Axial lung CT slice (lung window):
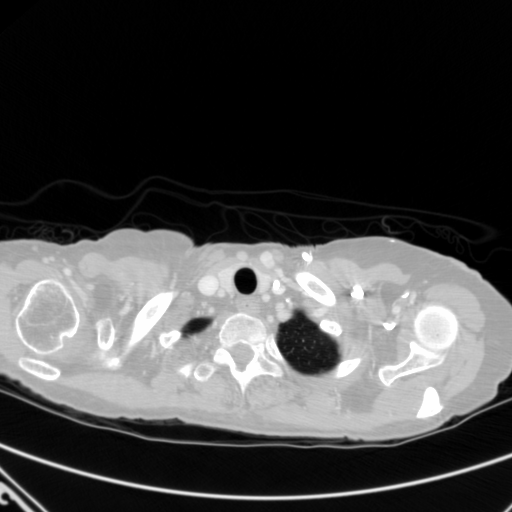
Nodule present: no